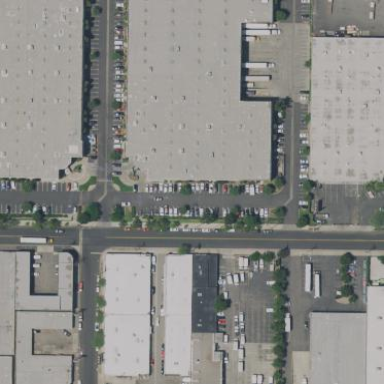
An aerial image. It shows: Warehouse building.